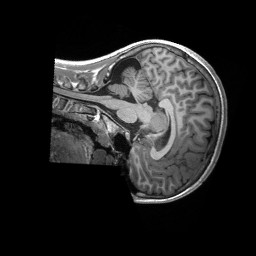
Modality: T1w
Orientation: sagittal
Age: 14
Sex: male
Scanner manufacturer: siemens
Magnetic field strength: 3 T
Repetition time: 2.3 s
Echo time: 0.00232 s